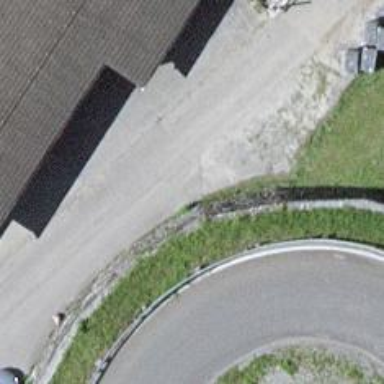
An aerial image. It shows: Retaining wall.